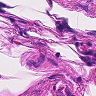
Metastatic tissue present: no